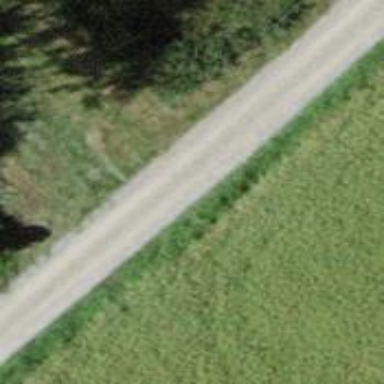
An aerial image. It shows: Agricultural track with grade2 track type suitable for agricultural vehicles.